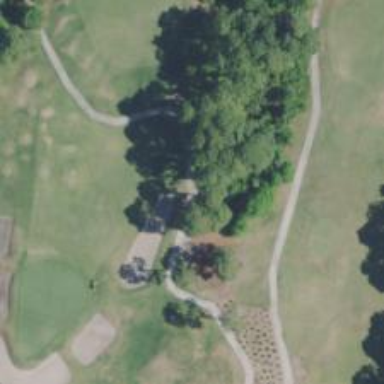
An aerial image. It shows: Path for both road and golf.